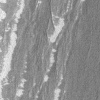
Atmospheric dust classification: not_dusty